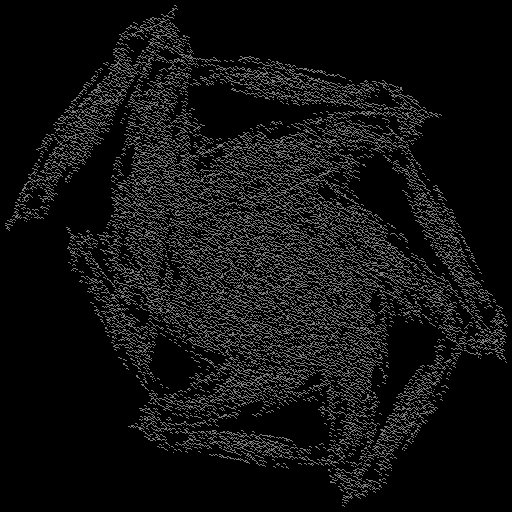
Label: morningglory